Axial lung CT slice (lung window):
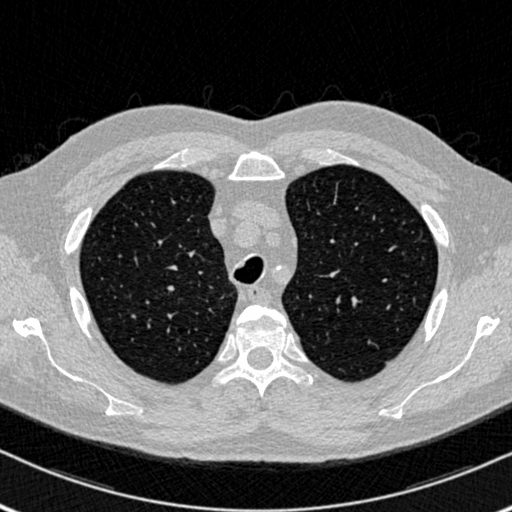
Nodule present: no